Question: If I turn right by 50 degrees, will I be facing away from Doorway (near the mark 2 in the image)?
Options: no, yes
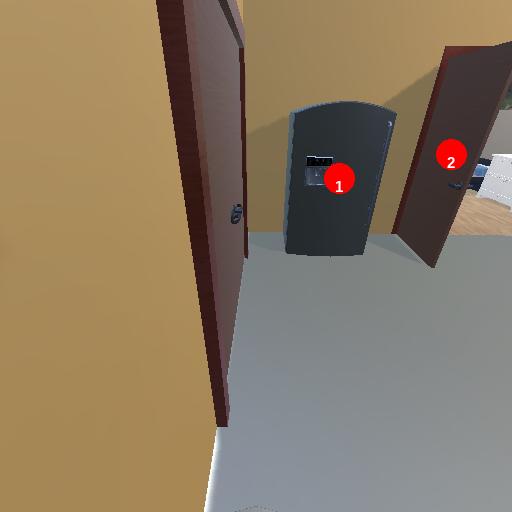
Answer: no